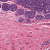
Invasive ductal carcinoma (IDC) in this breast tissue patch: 0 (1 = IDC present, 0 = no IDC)